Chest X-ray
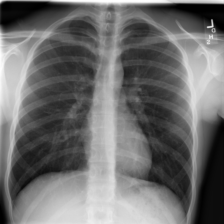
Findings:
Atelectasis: negative
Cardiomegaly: negative
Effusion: negative
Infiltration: negative
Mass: negative
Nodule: negative
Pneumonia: negative
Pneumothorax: negative
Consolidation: negative
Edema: negative
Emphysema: negative
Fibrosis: negative
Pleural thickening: negative
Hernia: negative